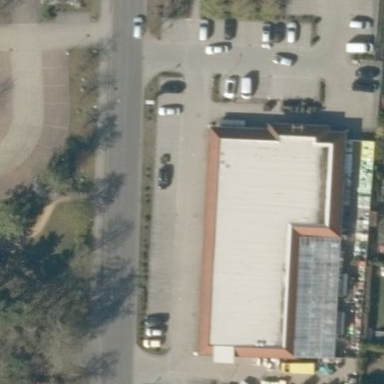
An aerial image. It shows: Variety store inside building.